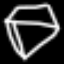
Label: diamond